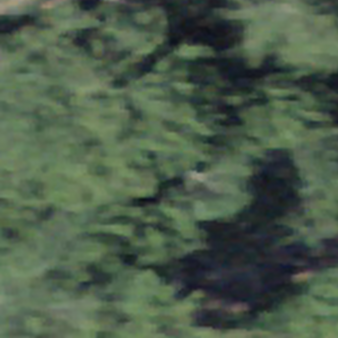
Label: other